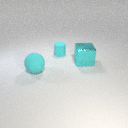
large cyan rubber sphere in front of large cyan metal cube